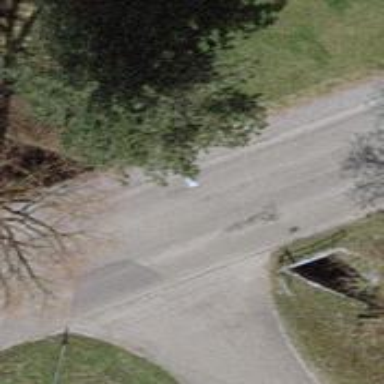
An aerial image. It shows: Unclassified asphalt road with sidewalk on the left side.